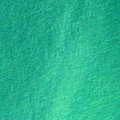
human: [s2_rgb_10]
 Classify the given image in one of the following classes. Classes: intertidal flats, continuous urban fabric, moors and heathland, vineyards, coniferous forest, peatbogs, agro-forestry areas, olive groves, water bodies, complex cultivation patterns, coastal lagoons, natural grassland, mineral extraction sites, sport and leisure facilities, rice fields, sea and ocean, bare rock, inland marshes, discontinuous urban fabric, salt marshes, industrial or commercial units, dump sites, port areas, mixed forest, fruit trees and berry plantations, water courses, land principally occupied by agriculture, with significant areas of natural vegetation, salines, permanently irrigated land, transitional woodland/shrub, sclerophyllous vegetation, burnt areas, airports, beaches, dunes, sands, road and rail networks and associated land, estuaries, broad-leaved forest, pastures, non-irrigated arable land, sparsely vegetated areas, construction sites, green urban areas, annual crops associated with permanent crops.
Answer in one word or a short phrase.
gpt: sea and ocean